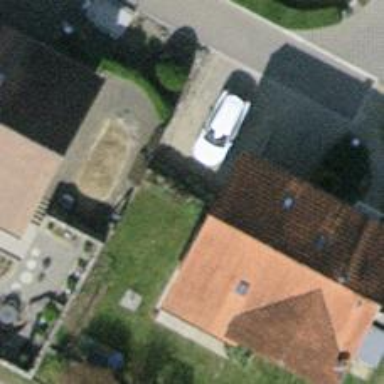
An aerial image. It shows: Detached building with tiled roof.